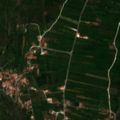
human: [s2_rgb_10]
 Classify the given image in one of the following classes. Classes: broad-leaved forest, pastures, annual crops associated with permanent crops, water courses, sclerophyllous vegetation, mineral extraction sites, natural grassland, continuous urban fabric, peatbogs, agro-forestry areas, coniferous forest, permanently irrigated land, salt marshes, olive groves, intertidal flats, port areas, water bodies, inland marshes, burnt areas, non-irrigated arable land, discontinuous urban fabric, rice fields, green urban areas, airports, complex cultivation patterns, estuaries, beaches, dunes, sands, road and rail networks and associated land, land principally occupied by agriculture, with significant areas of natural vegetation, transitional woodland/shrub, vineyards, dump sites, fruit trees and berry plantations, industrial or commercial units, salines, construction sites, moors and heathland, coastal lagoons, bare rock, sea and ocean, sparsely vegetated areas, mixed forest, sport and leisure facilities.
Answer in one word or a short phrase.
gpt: olive groves, annual crops associated with permanent crops, sclerophyllous vegetation